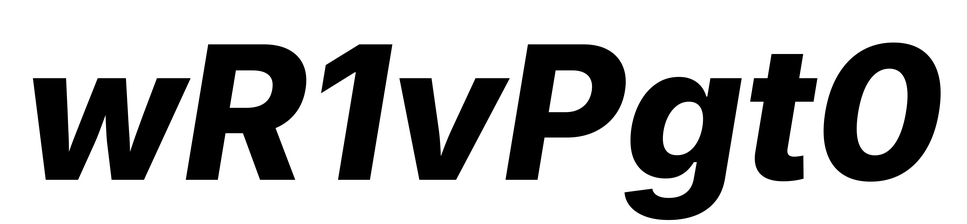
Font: Inter-Italic_ExtraBold_Italic